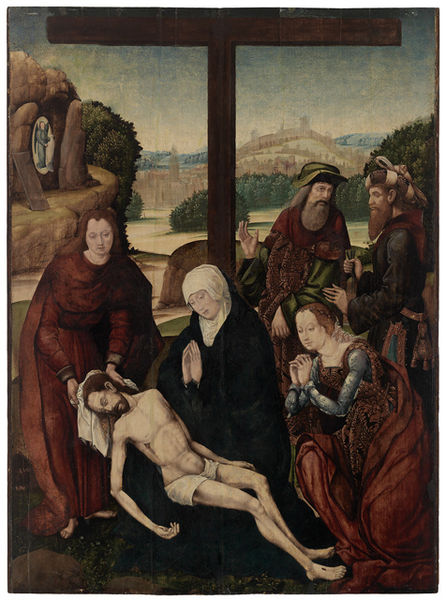
Titel: Pieta
Standort: Amherst (Massachusetts, USA)
Institution: Mead Art Museum, Amherst College
Schlagwörter: hands, hat, men, religious, women, ladies, painting, talking, three women, sad, angel, man, skin, hills, landscape, death, mother, cross, dead, crucifixion, bridge, city, madonna, jesus, prayer, religion, cloth, christ, crucifix, mourning, christian, maria, joseph, mary, bible, weeping, pray, females, males, praying, angle, crucifiction, jerusalem, tomb, morning, loss, loincloth, crucified, nun, holy bible, gloria, grieving, crucifying, cros, kings, holy spirit, maria magdalena, parapets, cruz, josé, morn, maria jesus